Question: <URL> is certainly an enigma.
Here is my jsFiddle Project: <URL>
It seems like every time I get something working, I make the smallest edit to customize it for my app and it breaks.
- - '<ul>''<li>'- 'height:''width:'
Here is the image I am using as my Sprite:

- - - 'a.hover'
The CSS is:
'''
#nav {
text-shadow: 4px 4px 8px #696969;
white-space:nowrap;
vertical-align: middle;
}
#nav ul {
list-style-type:none; /* removes the bullet from the list */
}
#nav li {
display: inline-block;
text-align: center;
height: 50px;
width: 192px;
}
#nav a {
background: url('http://i.imgur.com/Sp7jc.gif') 0 -100px no-repeat;
display: block;
color:Blue;
}
#nav a:hover {
background-position: 0 -50px;
color:Red;
}
#nav .active, a:hover {
background-position: 0 0;
color:Black;
}
#nav span {
top: 15px;
padding-left: 5px;
}
'''
The HTML used in the jsFiddle is repeated here as well:
'''
<body>
<div>
<ul id="nav">
<li>
<a class="active" href="#">
<span>Link 1</span>
</a>
</li>
<li>
<a href="#">
<span>Link 2</span>
</a>
</li>
<li>
<a href="#">
<span>Link 3</span>
</a>
</li>
</ul>
</div>
<br/>
<br/>
<br/>
<br/>
<div style="text-align:center;">
<p>REFERENCE: Sprite (Width: 192, Height: 150):</p>
<img src="http://i.imgur.com/Sp7jc.gif">
</div>
</body>
'''
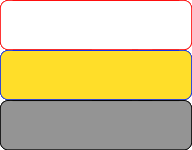
Answer: If you want it to look like this: <URL>, then this is what I did:
- '#nav''#nav ul'- 'margin:0 auto;''width:600px;'- '#nav a''display: block;''height:50px;'- '#nav .active:hover'
And to answer one of your questions about whether the order of CSS rules matters, the answer is yes and no. With respect to width and height in a rule, the order is irrelevant, but the order the rules appear in can matter, as does the specificity of the rule.